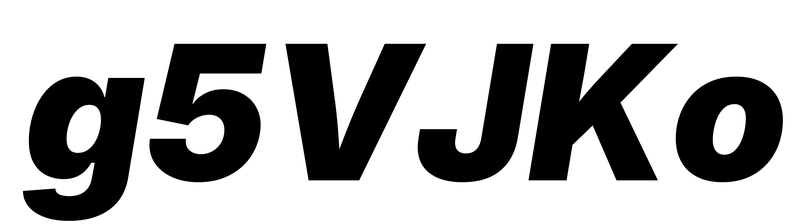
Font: Inter-Italic_Black_Italic